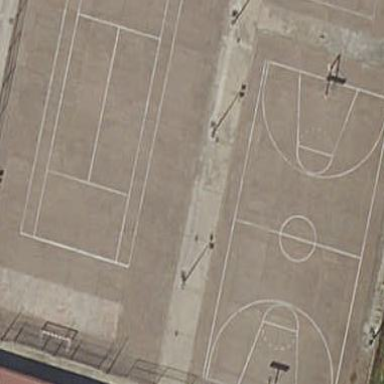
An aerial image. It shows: Basketball court in the leisure land pitch.